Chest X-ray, AP view. Patient: 26 years old, sex M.
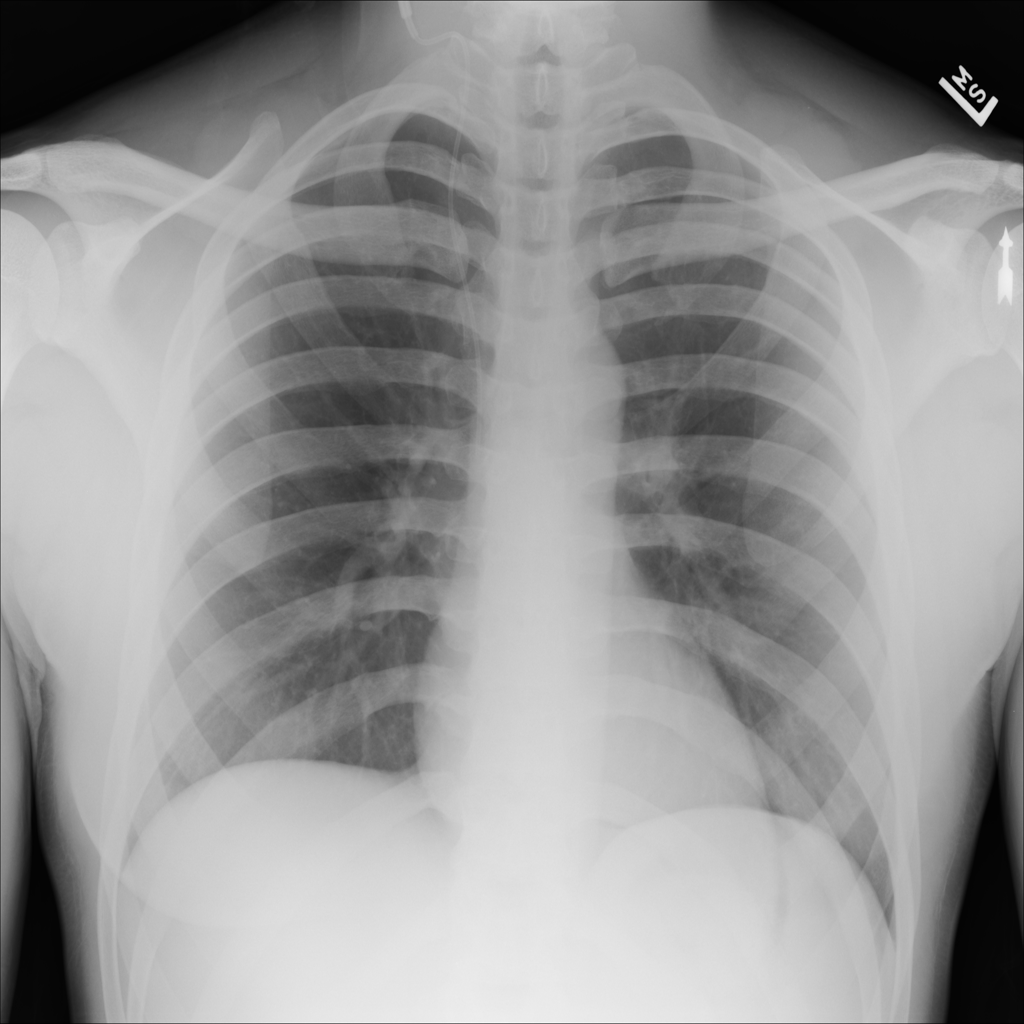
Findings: No Finding